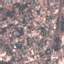
Land use / land cover: Residential